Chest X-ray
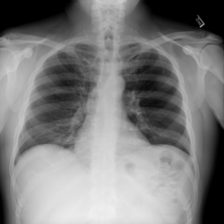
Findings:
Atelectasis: negative
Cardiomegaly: negative
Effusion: negative
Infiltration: negative
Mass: negative
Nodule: negative
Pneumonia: negative
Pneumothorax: negative
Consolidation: negative
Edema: negative
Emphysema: negative
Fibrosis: negative
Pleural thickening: negative
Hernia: negative